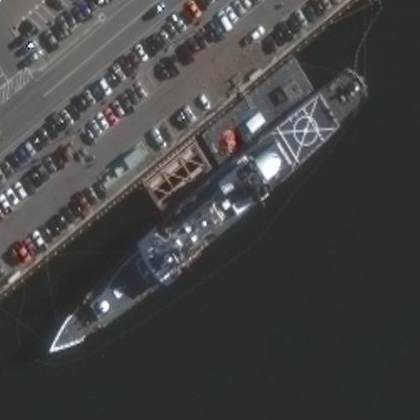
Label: Ticonderoga-class_cruiser